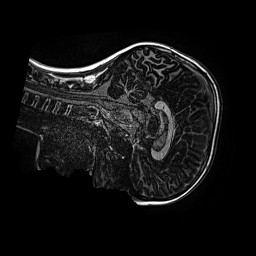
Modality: MP2RAGE
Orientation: sagittal
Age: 10
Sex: male
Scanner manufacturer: siemens
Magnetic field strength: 3 T
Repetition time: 4 s
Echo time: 0.00299 s